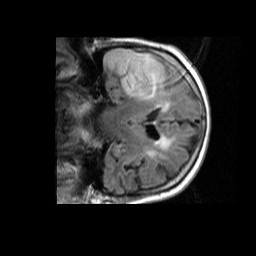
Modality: FLAIR
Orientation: coronal
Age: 76
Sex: male
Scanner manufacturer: philips
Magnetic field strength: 1.5 T
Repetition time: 11 s
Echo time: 0.14 s